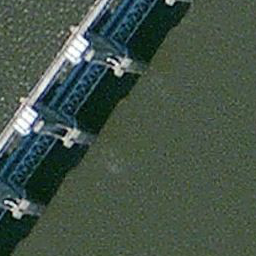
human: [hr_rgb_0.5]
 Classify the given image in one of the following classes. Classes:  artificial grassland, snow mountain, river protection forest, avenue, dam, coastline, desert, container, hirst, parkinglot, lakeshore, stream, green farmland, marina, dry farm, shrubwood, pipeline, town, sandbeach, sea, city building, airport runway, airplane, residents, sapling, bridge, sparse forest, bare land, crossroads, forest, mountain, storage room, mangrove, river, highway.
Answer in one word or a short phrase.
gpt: dam